Question: Heyho,
Each iOS device has a different screen resolution and pixel density.
Why do I need to support and dont make graphics for each different screensize (e.g. 4 graphics each for a iPad App)? How does Xcode adjusts graphics to these screens?

Our designer says she has to make 4 graphics for each device (due to density and screensizes) and I need to explain to here, why a retina and a non-retina graphic are enough.
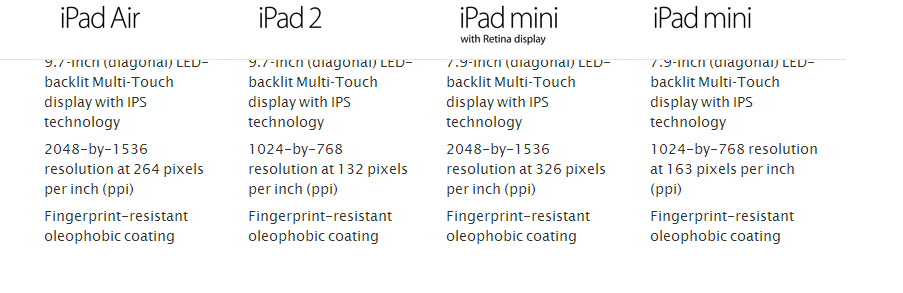
Answer: All iPad devices have a screen dimension of 1024x768 (not pixels).
Retina devices have a scaling factor of 2, so you will need to create two sets of graphics, one for non-retina and one for retina; the difference being that the retina images are twice the size in each dimension (i.e. 4 times bigger overall).
So you don't need to worry about each iPad model; simply that it's retina or not.